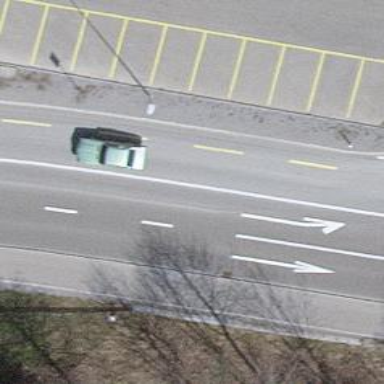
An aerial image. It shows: Secondary road with asphalt surface. There is designated cycle lane on the left side.